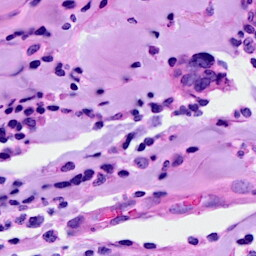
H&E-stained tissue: Breast